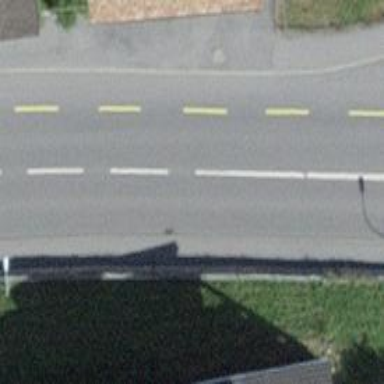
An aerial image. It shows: Secondary road with asphalt surface. There is designated cycle lane on the left side.